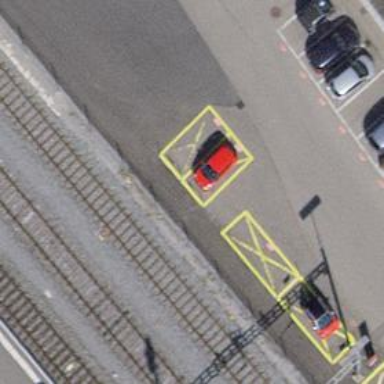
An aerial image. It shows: Car sharing facility.